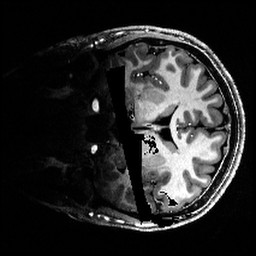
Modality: T1w
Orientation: coronal
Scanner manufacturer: siemens
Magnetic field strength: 6.98 T
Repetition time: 5 s
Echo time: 0.00343 s